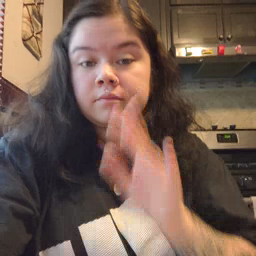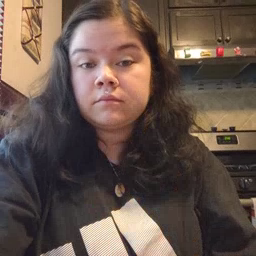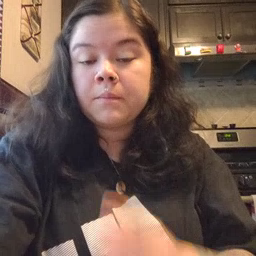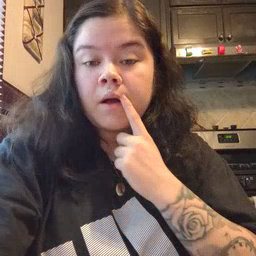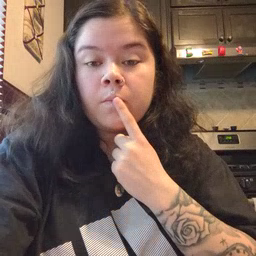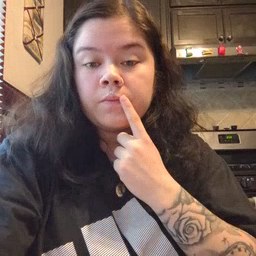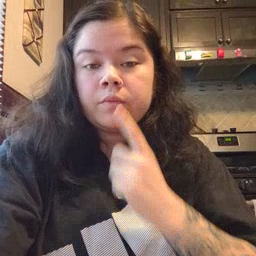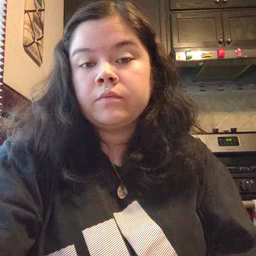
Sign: mouth